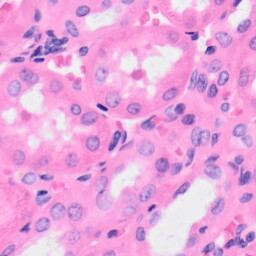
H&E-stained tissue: Kidney